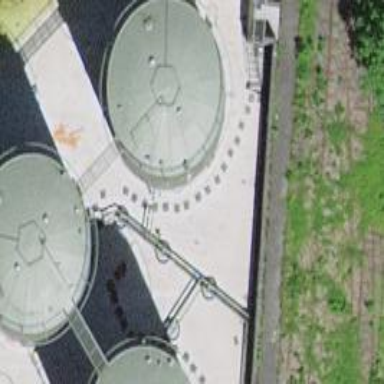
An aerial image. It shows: Storage tank building.